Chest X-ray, AP view. Patient: 83 years old, sex M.
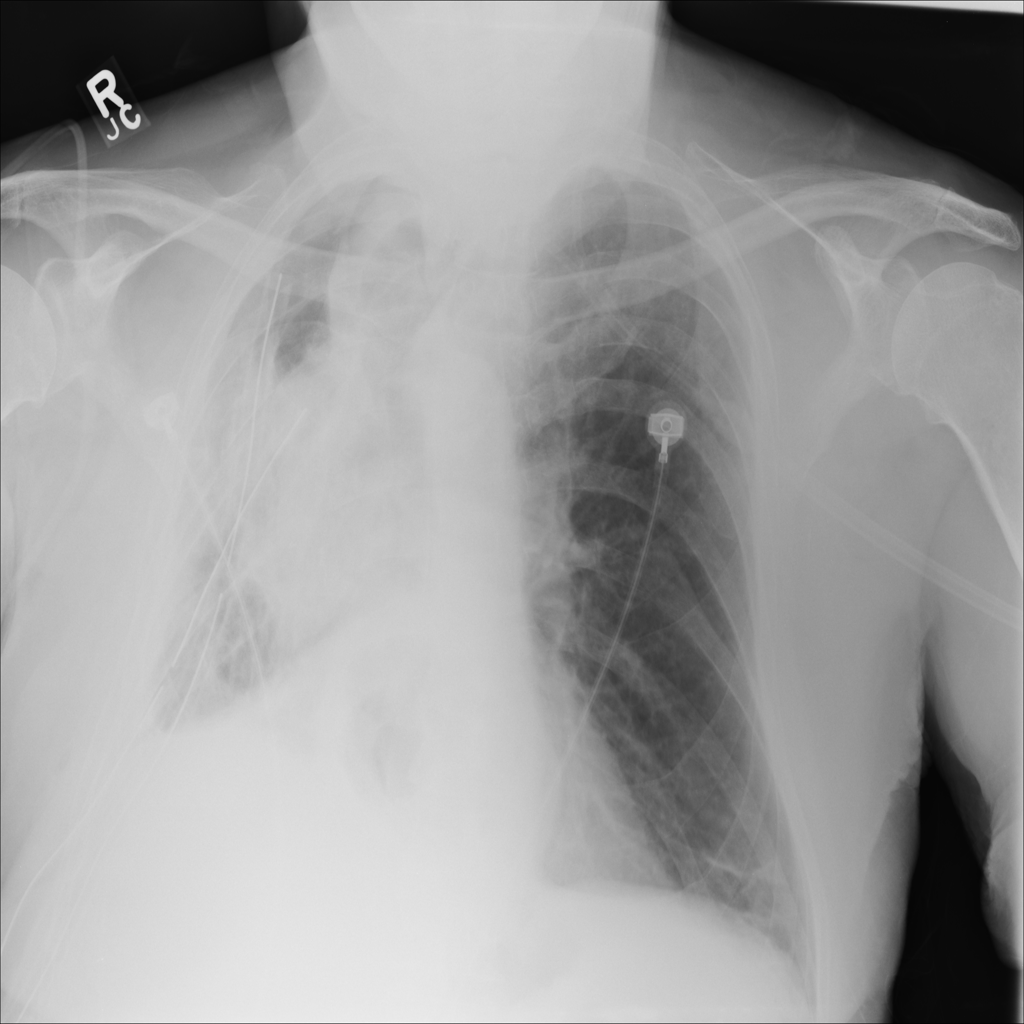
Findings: Atelectasis, Hernia, Pneumothorax